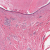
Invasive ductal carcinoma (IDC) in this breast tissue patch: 0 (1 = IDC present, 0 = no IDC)